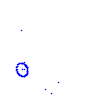
Particle: proton